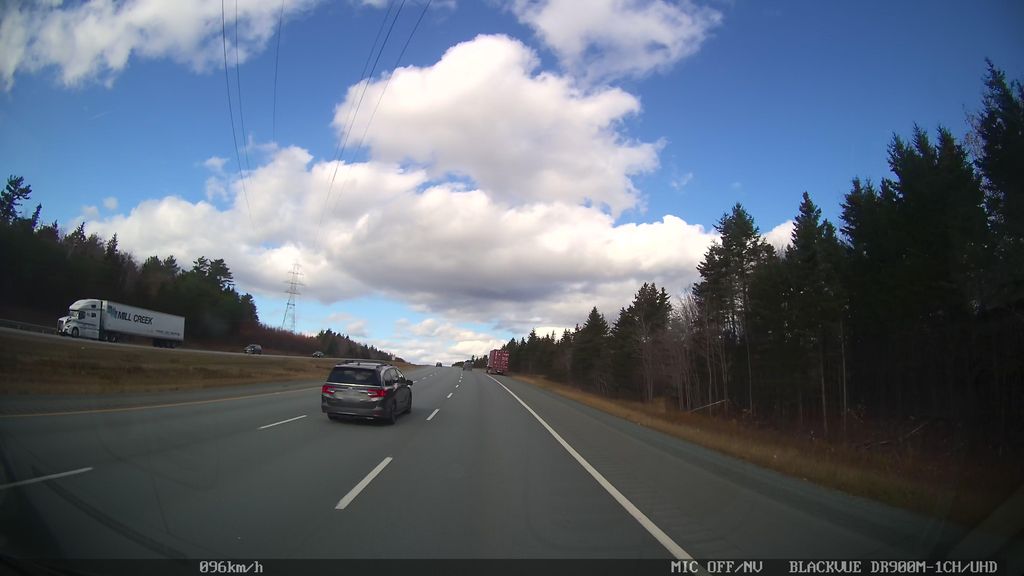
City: halifax